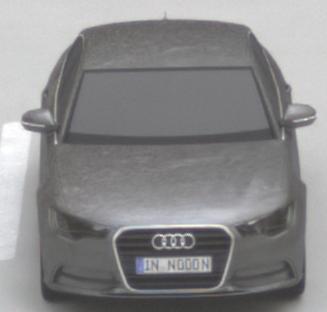
Make: Audi
Model: A6 2.0 TFSI
Detailed model: A6 (C7) Limousine
Model produced from: 2011/10
Model produced until: 2014/09
Doors: 4
Color: gray
Road condition: dry road
Daytime: morning or afternoon
Contrast: low contrast